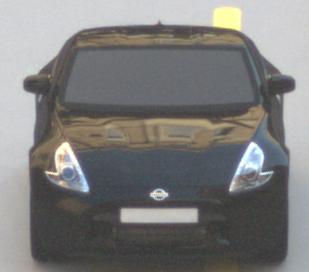
Make: Nissan
Model: 370Z Coupé
Detailed model: 370Z (Z34) Coupé
Model produced from: 2009/12
Model produced until: 2013/03
Doors: 3
Color: black
Road condition: dry road
Daytime: morning or afternoon
Contrast: low contrast